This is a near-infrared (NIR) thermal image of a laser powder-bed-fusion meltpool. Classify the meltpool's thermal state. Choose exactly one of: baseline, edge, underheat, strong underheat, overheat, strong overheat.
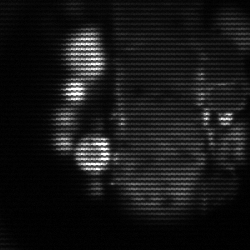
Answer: strong underheat